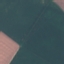
Land use / land cover class: AnnualCrop